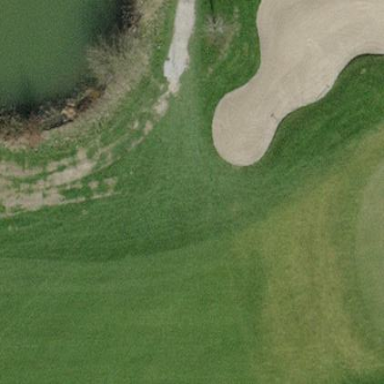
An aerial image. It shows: Golf bunker filled with sandy terrain.